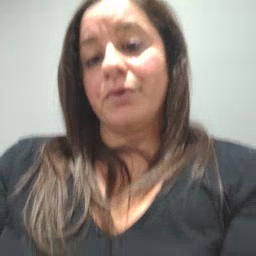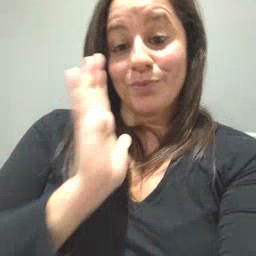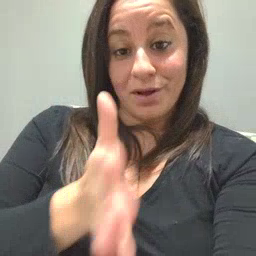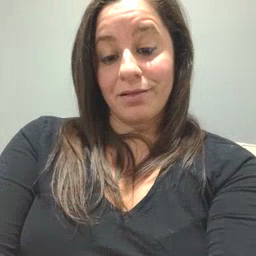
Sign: will